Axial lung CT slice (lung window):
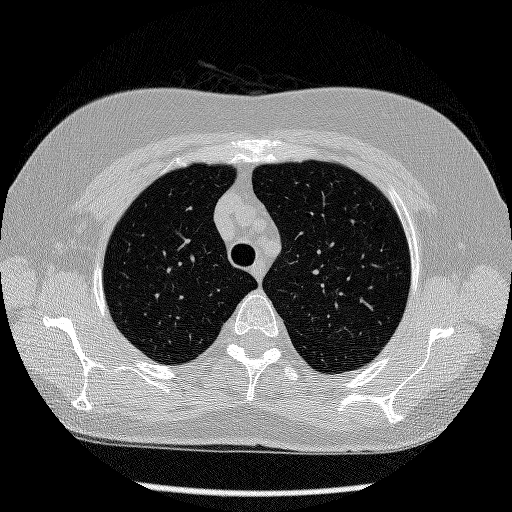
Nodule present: no